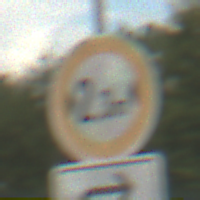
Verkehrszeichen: TatsaechlicheBreite2Komma3
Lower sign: RichtungsangabeDurchPfeile5
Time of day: MorningAfternoon
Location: Outdoor (Suburban)
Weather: PartlyCloudy
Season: NotSpecified
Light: Natural